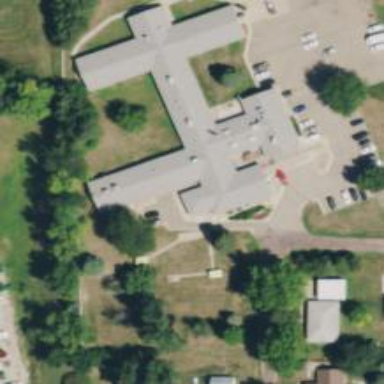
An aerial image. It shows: Nursing home.